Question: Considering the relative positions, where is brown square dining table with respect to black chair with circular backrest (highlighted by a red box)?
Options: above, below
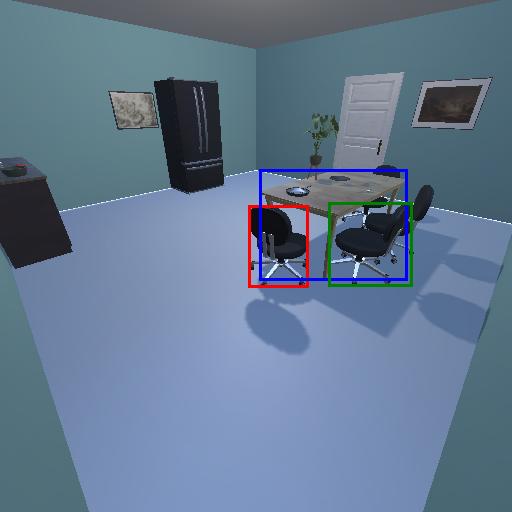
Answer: above